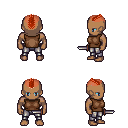
a pixel art fantasy rpg character, male body template, human, dark skin, brown sleeveless shirt, metal pants, red short mohawk hairstyle, dagger, four views (front, back, left, right), 2x2 character sprite sheet, small pixel art, hard edges, no anti-aliasing